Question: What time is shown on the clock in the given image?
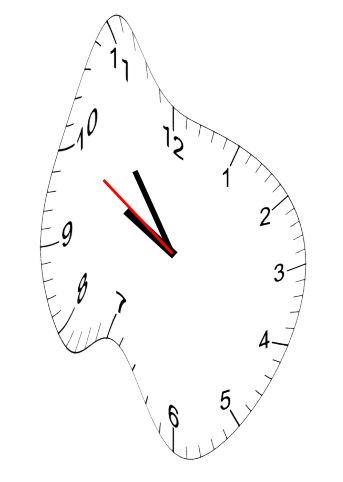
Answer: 09:53:50